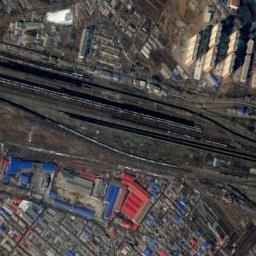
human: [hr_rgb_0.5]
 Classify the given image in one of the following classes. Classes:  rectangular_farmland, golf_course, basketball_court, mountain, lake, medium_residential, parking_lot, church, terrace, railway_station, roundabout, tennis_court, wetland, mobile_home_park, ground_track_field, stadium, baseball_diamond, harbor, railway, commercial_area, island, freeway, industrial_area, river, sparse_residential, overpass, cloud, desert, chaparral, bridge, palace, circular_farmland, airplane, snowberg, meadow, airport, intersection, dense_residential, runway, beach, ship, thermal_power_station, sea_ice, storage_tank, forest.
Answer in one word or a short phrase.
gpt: railway